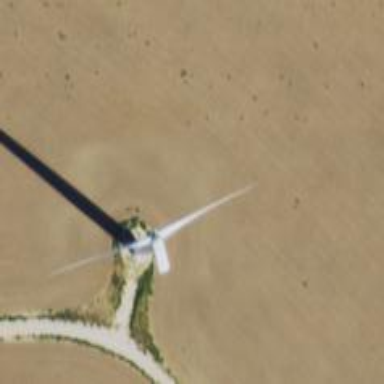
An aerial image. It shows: Wind generator powered by horizontal axis wind turbine.